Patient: sex M, age 74
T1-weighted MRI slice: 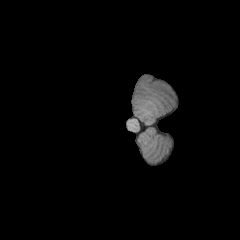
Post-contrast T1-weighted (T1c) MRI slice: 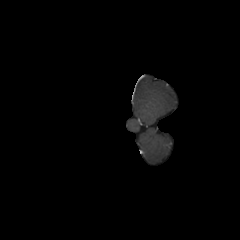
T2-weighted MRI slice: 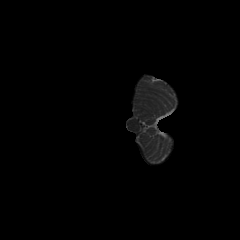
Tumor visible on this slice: no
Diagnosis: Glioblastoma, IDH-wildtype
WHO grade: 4